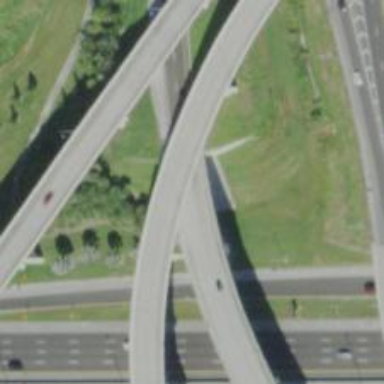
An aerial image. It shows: Bridge over motorway_link.